Interaction volume radius: 5 \u00c5
Interaction volume height: 15 \u00c5
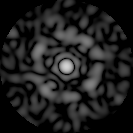
Disorder parameter: 0.7663